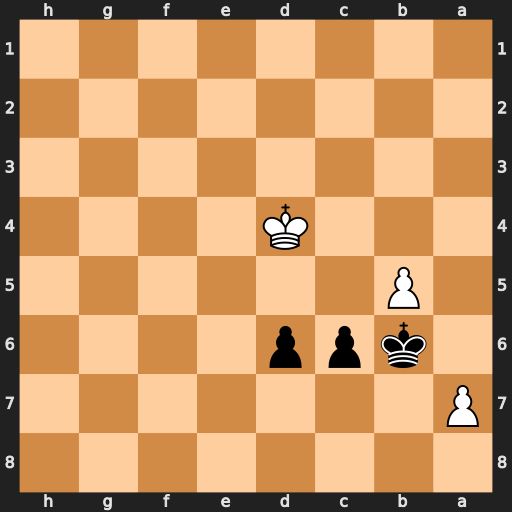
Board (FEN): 8/P7/1kpp4/1P6/3K4/8/8/8
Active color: b
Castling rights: -
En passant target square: -
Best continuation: c5+ Kd5 Kxa7 Kc6 Kb8